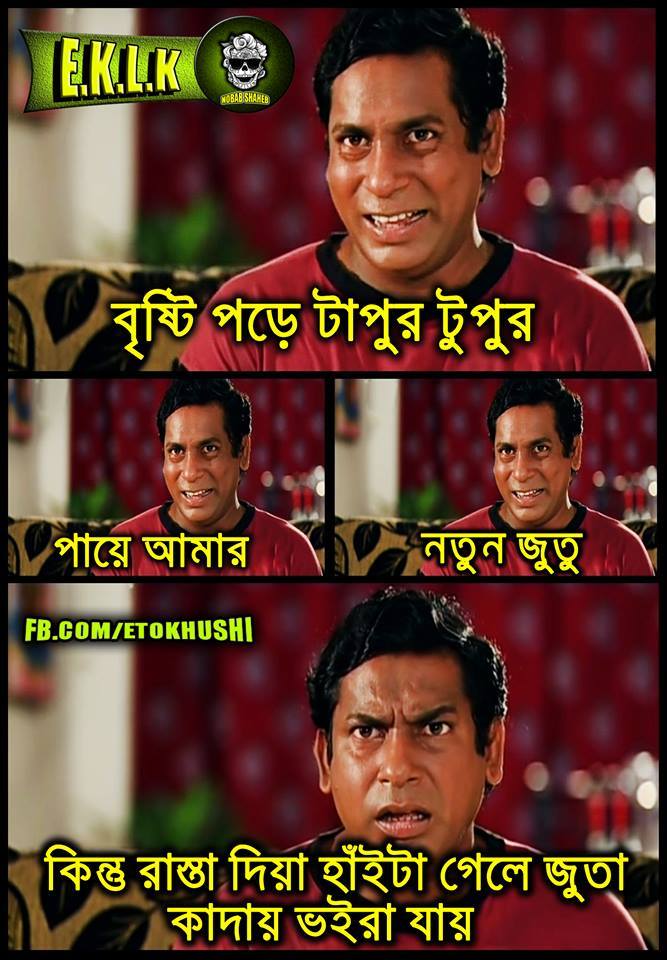
Text: বৃষ্টি পড়ে টাপুর টুপুর পায়ে আমার নতুন জুতু কিন্তু রাস্তা দিয়া হাঁইটা গেলে জুতা কাদায় ভইরা যায়
Label: Non Hate